Field crop: maize
Growth stage: 2
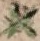
Species: atriplex